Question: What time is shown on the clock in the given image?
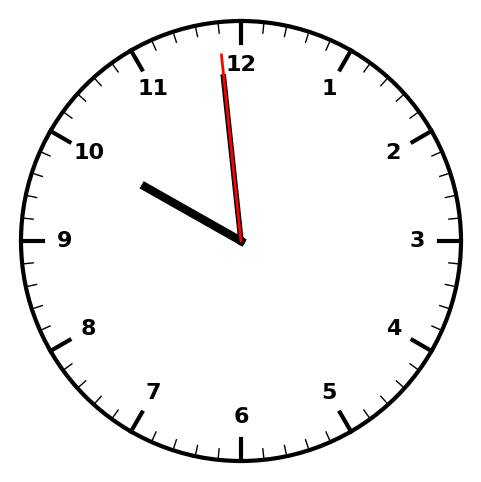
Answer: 09:58:59